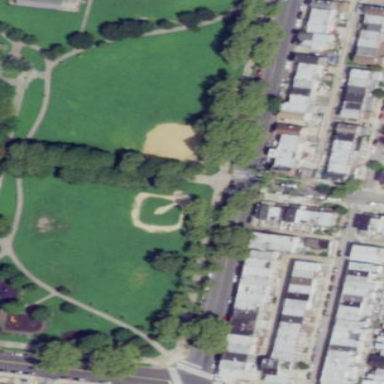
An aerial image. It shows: Baseball pitch for leisure and sports activities.